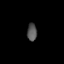
Tissue: skin
Cell type: Others
Senescence score: 0.6785
Nuclear area (px): 167
Mean DAPI intensity: 84.443